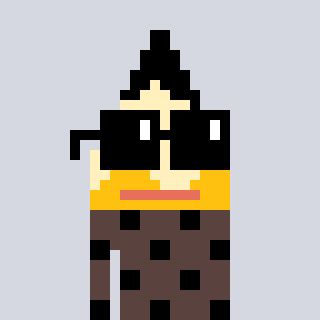
a pixel art character with square black sunglasses, a pencil-shaped head and a darkbrown-colored body on a cool background